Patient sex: F
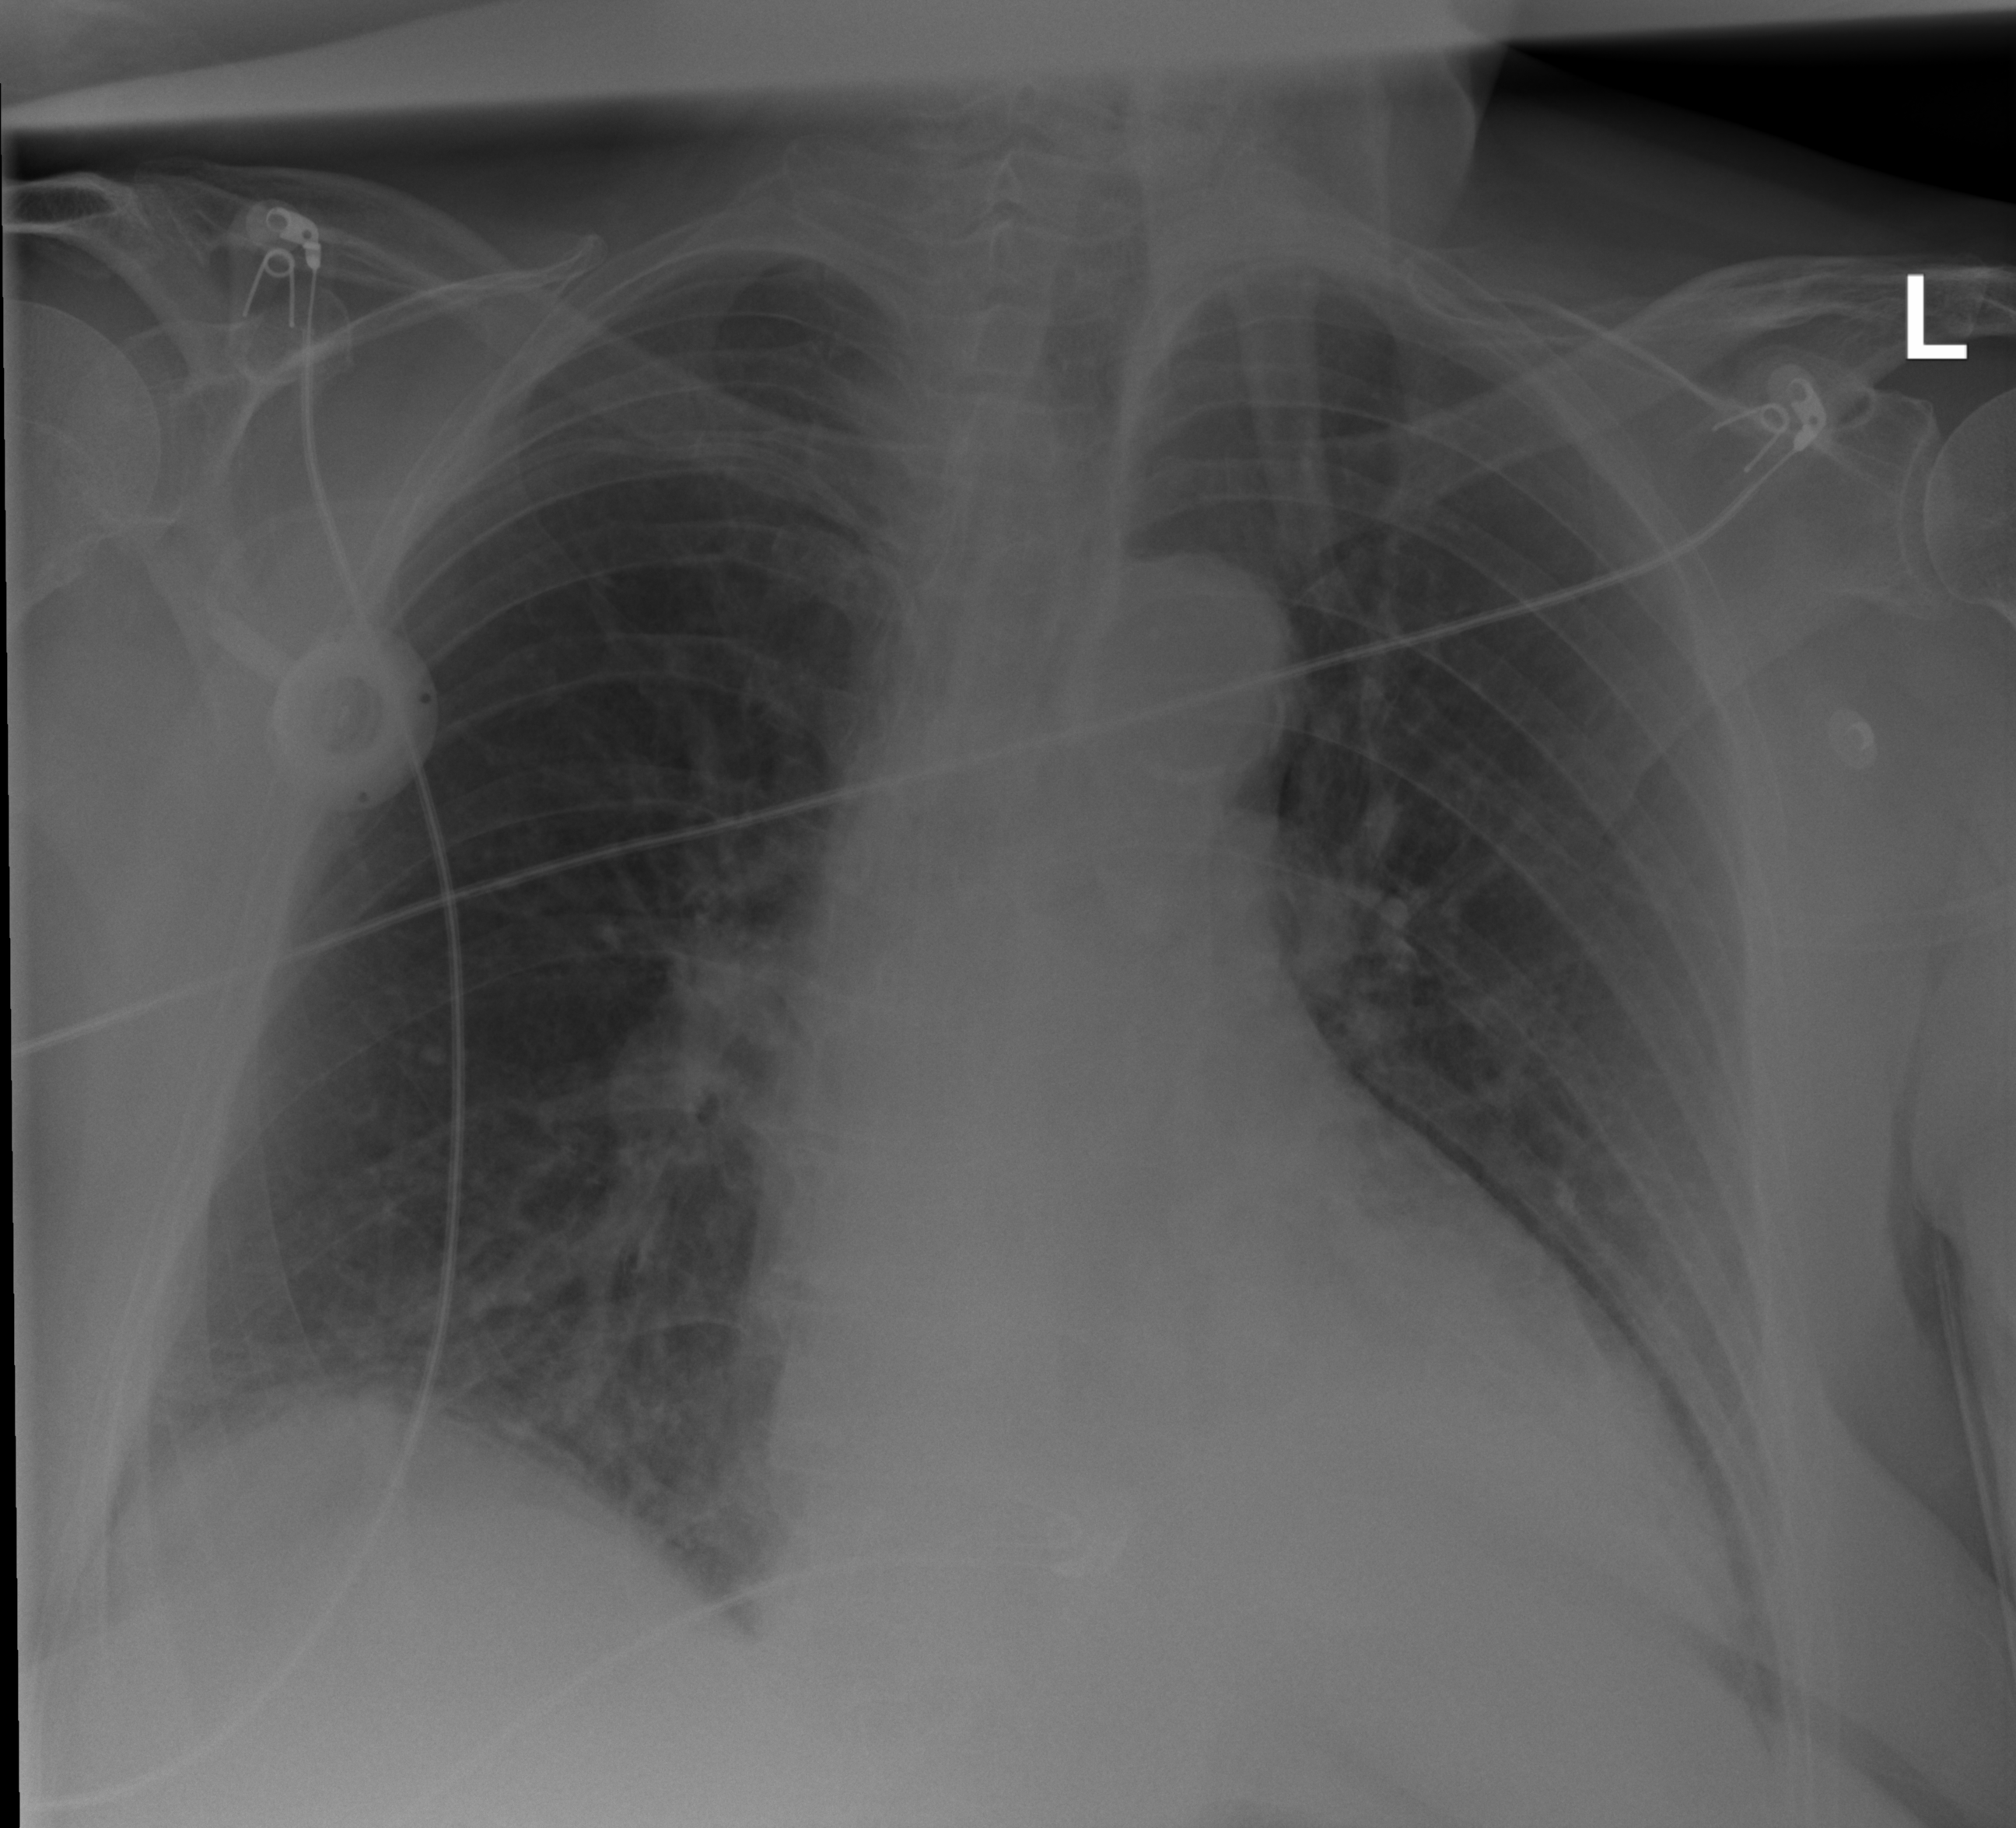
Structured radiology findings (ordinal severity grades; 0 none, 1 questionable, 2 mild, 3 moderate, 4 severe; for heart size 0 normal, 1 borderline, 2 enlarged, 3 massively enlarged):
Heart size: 2
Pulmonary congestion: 2
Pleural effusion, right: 0
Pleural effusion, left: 2
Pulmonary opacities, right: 2
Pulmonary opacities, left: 2
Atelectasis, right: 2
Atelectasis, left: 2